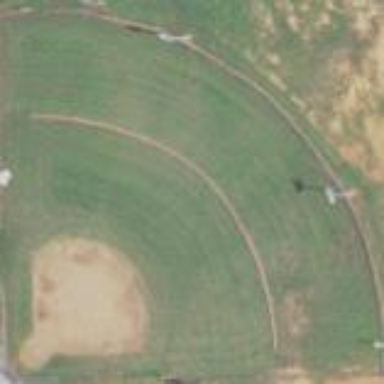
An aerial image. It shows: Baseball pitch for leisure and sports activities.